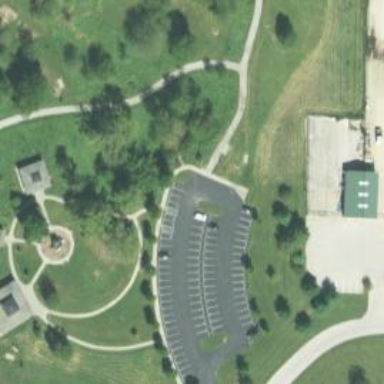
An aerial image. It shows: Disc golf tee.